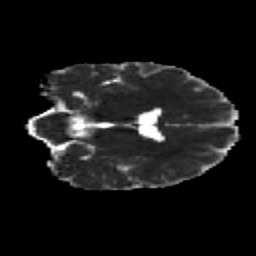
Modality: MD
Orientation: coronal
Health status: healthy
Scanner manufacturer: siemens
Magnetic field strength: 3 T
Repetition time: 12 s
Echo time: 0.092 s